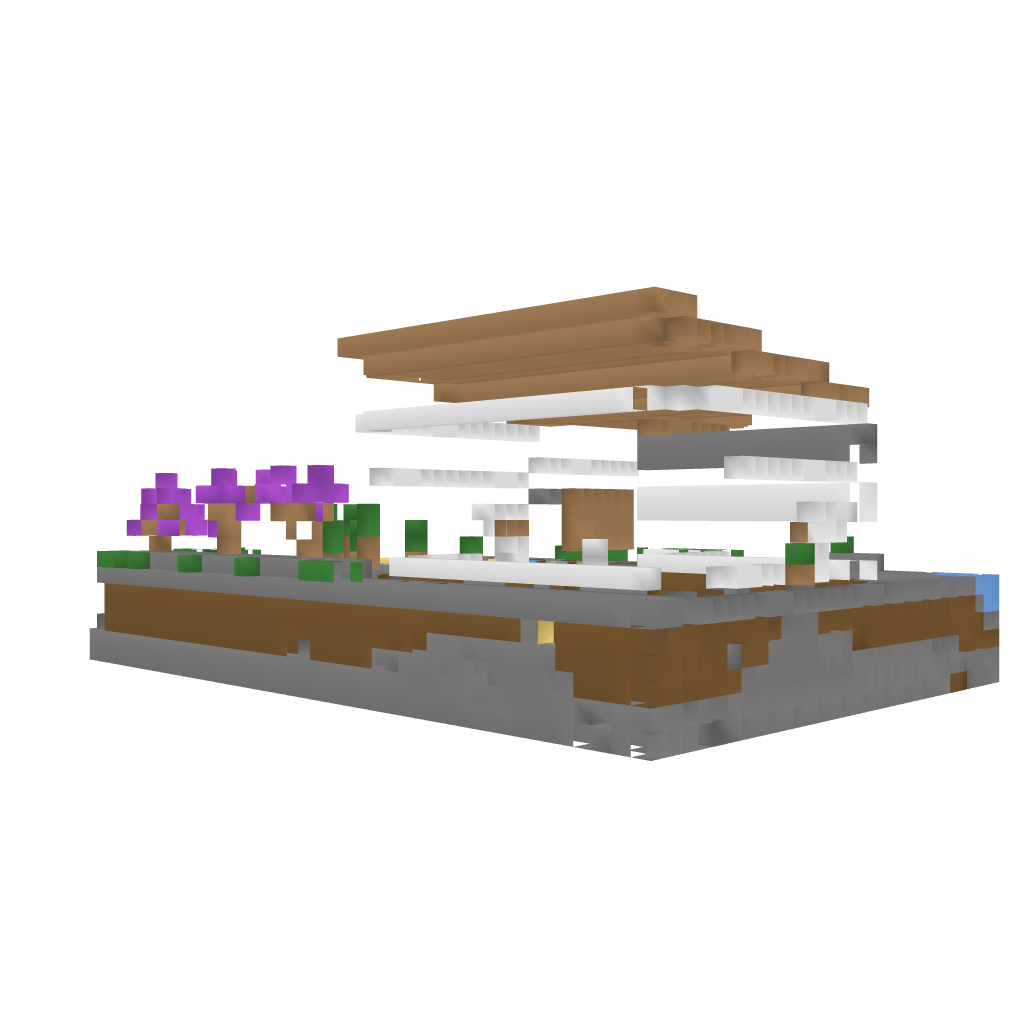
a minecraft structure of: Little modern house #2 bad low quality